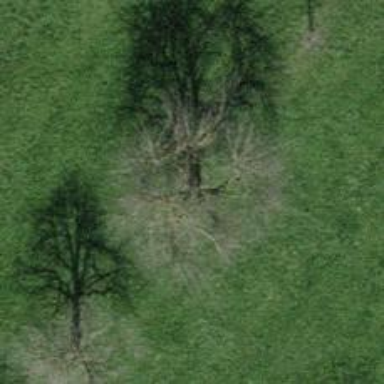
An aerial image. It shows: Beautiful tree in nature.